Current action and preconditions to check: path_clear

Your task: For each precondition in the list above, predict whether it will hold at this action.

Consider the current scene as observed from the mobile robot's camera, and analyze the predicted future states of all dynamic agents (e.g., people, animals, vehicles, or any moving entities) within the NEXT SECOND.

IMPORTANT: Only answer "very likely" if you are absolutely certain—based on strong, clear evidence—that a dynamic agent will violate the precondition in the predicted future state. Do NOT answer "very likely" for unlikely, ambiguous, or low-probability risks.

Ask yourself for each precondition: Is there a high probability, with clear and convincing evidence, that the predicted future states of any dynamic agent will interfere with the predicted future state of the currently executing action within the NEXT SECOND, causing that precondition to fail?

Assess the risk level based on these predictions. Use "likely" or "very likely" if motions create a clear risk of interference.

Use "neutral" or "improbable" if agents are nearby but their predicted paths are clearly diverging or non-conflicting.

Failure Risk Categories: "very improbable", "improbable", "neutral", "likely", "very likely"

Answer Format: Output ONLY the probability_of_failure value from these categories: "very improbable", "improbable", "neutral", "likely", "very likely"

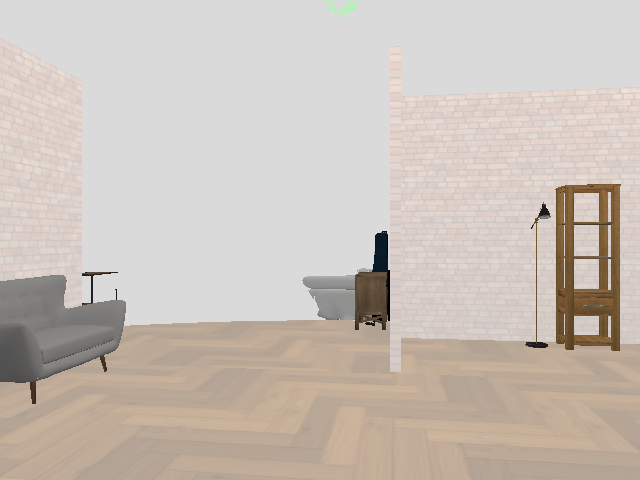

Answer: very improbable